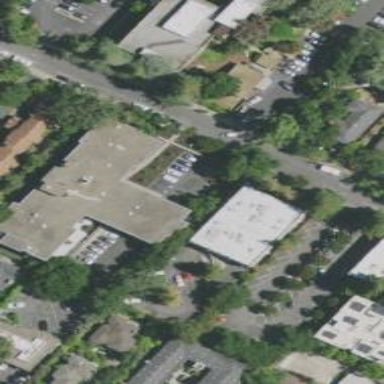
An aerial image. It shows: Healthcare clinic is depicted in the image.